Question: I am quite new in laravel/lumen framework. I am using lumen 5.2 to build a restful API. For authentication, I am trying to implement JWT authentication I am following this <URL>
packages. It works fine and gives me following error if i do not provide a token {"error":"token_not_provided"} .But when i am trying to generate a token by passing email and password in a post request then it fails and give following error.
'''
in AuthManager.php line 137
at Application->Laravel\Lumen\Concerns\{closure}('8', 'Undefined index: provider', 'D:\xamp\htdocs\lumen_api\vendor\illuminate\auth\AuthManager.php', '137', array('name' => 'api', 'config' => array('driver' => 'token'))) in AuthManager.php line 137
at AuthManager->createTokenDriver('api', array('driver' => 'token')) in AuthManager.php line 77
at AuthManager->resolve('api') in AuthManager.php line 57
at AuthManager->guard() in AuthManager.php line 244
at AuthManager->__call('once', array(array('email' => 'testadmin@gmail.com', 'password' => 'password'))) in IlluminateAuthAdapter.php line 39
at AuthManager->once(array('email' => 'testadmin@gmail.com', 'password' => 'password')) in IlluminateAuthAdapter.php line 39
at IlluminateAuthAdapter->byCredentials(array('email' => 'testadmin@gmail.com', 'password' => 'password')) in JWTAuth.php line 108
at JWTAuth->attempt(array('email' => 'testadmin@gmail.com', 'password' => 'password')) in Facade.php line 216
at Facade::__callStatic('attempt', array(array('email' => 'testadmin@gmail.com', 'password' => 'password'))) in AuthController.php line 45
at JWTAuth::attempt(array('email' => 'testadmin@gmail.com', 'password' => 'password')) in AuthController.php line 45
at AuthController->postLogin(object(Request))
at call_user_func_array(array(object(AuthController), 'postLogin'), array(object(Request))) in Container.php line 507
at Container->call(array(object(AuthController), 'postLogin'), array()) in RoutesRequests.php line 581
at Application->callControllerCallable(array(object(AuthController), 'postLogin'), array()) in RoutesRequests.php line 548
at Application->callLumenController(object(AuthController), 'postLogin', array(true, array('uses' => 'App\Http\Controllers\AuthController@postLogin'), array())) in RoutesRequests.php line 521
at Application->callControllerAction(array(true, array('uses' => 'App\Http\Controllers\AuthController@postLogin'), array())) in RoutesRequests.php line 489
at Application->callActionOnArrayBasedRoute(array(true, array('uses' => 'App\Http\Controllers\AuthController@postLogin'), array())) in RoutesRequests.php line 474
at Application->handleFoundRoute(array(true, array('uses' => 'App\Http\Controllers\AuthController@postLogin'), array())) in RoutesRequests.php line 376
at Application->Laravel\Lumen\Concerns\{closure}() in RoutesRequests.php line 624
at Application->sendThroughPipeline(array(), object(Closure)) in RoutesRequests.php line 382
at Application->dispatch(object(Request)) in RoutesRequests.php line 327
at Application->run(object(Request)) in index.php line 29
'''
Here is my Authcontroller code:
'''
namespace App\Http\Controllers;
use Illuminate\Http\Exception\HttpResponseException;
use JWTAuth;
use Tymon\JWTAuth\Exceptions\JWTException;
use Illuminate\Http\Request;
use Illuminate\Http\Response as IlluminateResponse;
class AuthController extends Controller{
/**
* Handle a login request to the application.
*
* @param \Illuminate\Http\Request $request
* @return \Illuminate\Http\Response
*/
public function postLogin(Request $request)
{
try
{
$this->validate($request, [
'email' => 'required|email|max:255', 'password' => 'required',
]);
}
catch (HttpResponseException $e)
{
return response()->json([
'error' => [
'message' => 'Invalid auth',
'status_code' => IlluminateResponse::HTTP_BAD_REQUEST
]],
IlluminateResponse::HTTP_BAD_REQUEST,
$headers = []
);
}
$credentials = $this->getCredentials($request);
try
{
// attempt to verify the credentials and create a token for the user
//$customClaims = ['email' => 'rahul.rksaini@gmail.com', 'password' => 'password'];
if ( ! $token = JWTAuth::attempt($credentials))
{
return response()->json(['error' => 'invalid_credentials'], 401);
}
}
catch (JWTException $e)
{
// something went wrong whilst attempting to encode the token
return response()->json(['error' => 'could_not_create_token'], 500);
}
// all good so return the token
return response()->json(compact('token'));
}
/**
* Get the needed authorization credentials from the request.
*
* @param \Illuminate\Http\Request $request
* @return array
*/
protected function getCredentials(Request $request)
{
return $request->only('email', 'password');
}
'''
}
===================================
my .env file content
'''
APP_ENV=local
APP_DEBUG=true
APP_KEY=swe09w8w7r6t5y4uio321!@wsceszwer
DB_CONNECTION=mysql
DB_HOST=localhost
DB_PORT=3306
DB_DATABASE=api_db
DB_USERNAME=root
DB_PASSWORD=
CACHE_DRIVER=memcached
QUEUE_DRIVER=sync
JWT_SECRET=cv4d4se065r1td0sw6e8d9za9q102jhes060a3wer
AUTH_DRIVER=jwt
AUTH_MODEL=\App\Models\User
AUTH_TABLE=users
'''
I google it a lot but not get any solution yet. Please help me to figure it out.
thank in advance.
Here is the directory structure of vendor folder
[
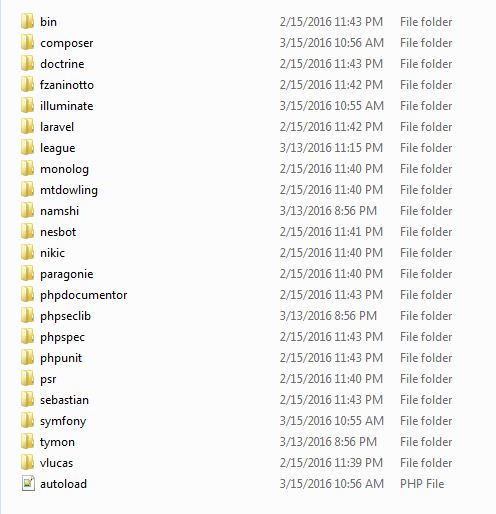
Answer: You may write your own 'auth' configuration file in 'config/auth.php' (if it doesn't exist, you may create on yourself). See configuration <URL>.
'''
<?php
return [
/*
|--------------------------------------------------------------------------
| Authentication Defaults
|--------------------------------------------------------------------------
|
| This option controls the default authentication "guard" and password
| reset options for your application. You may change these defaults
| as required, but they're a perfect start for most applications.
|
*/
'defaults' => [
'guard' => env('AUTH_GUARD', 'api'),
],
/*
|--------------------------------------------------------------------------
| Authentication Guards
|--------------------------------------------------------------------------
|
| Next, you may define every authentication guard for your application.
| Of course, a great default configuration has been defined for you
| here which uses session storage and the Eloquent user provider.
|
| All authentication drivers have a user provider. This defines how the
| users are actually retrieved out of your database or other storage
| mechanisms used by this application to persist your user's data.
|
| Supported: "session"
|
| NOTE: "token" driver is not supported in JWT Auth
|
*/
'guards' => [
'api' => [
'driver' => 'session',
'provider' => 'users'
],
],
/*
|--------------------------------------------------------------------------
| User Providers
|--------------------------------------------------------------------------
|
| All authentication drivers have a user provider. This defines how the
| users are actually retrieved out of your database or other storage
| mechanisms used by this application to persist your user's data.
|
| If you have multiple user tables or models you may configure multiple
| sources which represent each model / table. These sources may then
| be assigned to any extra authentication guards you have defined.
|
| Supported: "database", "eloquent"
|
*/
'providers' => [
'users' => [
'driver' => 'eloquent',
// We should get model name from JWT configuration
'model' => app('config')->get('jwt.user'),
],
],
];
'''
> Fortunately, I create a simple JWT Authentication implemented in Lumen <URL>.